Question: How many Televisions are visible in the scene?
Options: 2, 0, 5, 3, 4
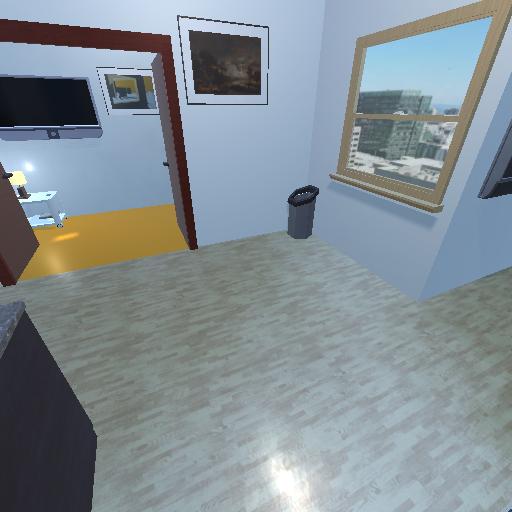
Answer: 2